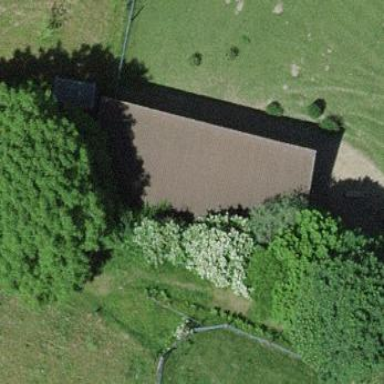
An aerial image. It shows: View of roof of building.